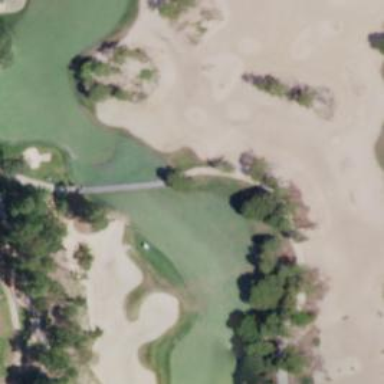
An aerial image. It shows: Rough area in golf course.